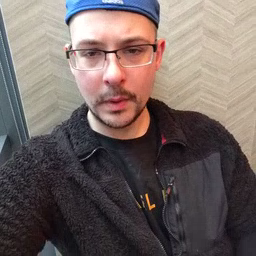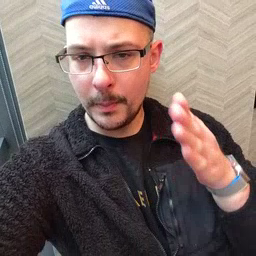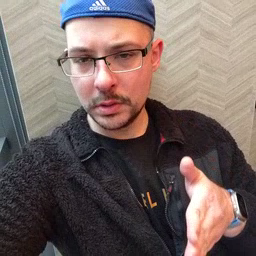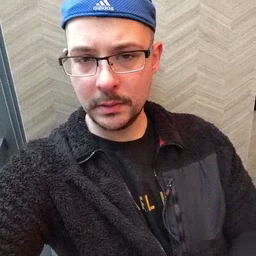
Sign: person